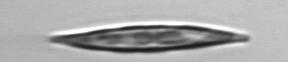
Label: Pleurosigma